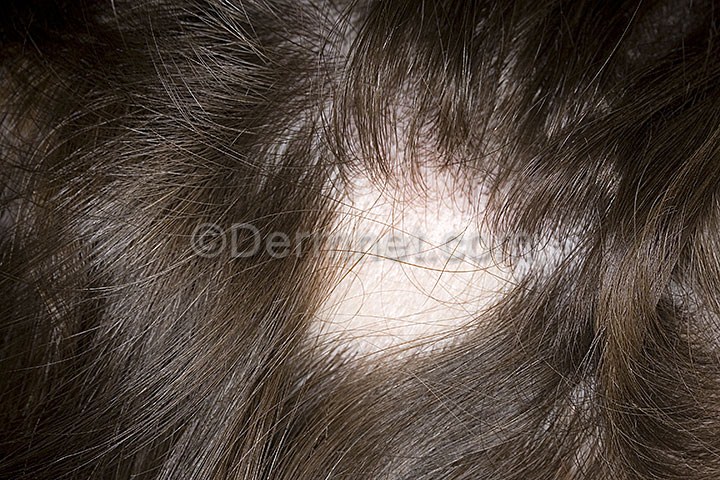
Disease: Hair Loss Photos Alopecia and other Hair Diseases